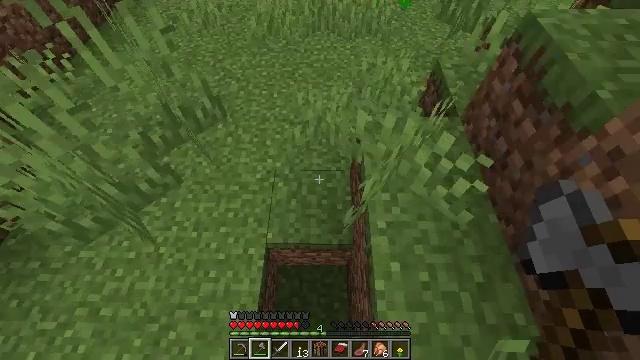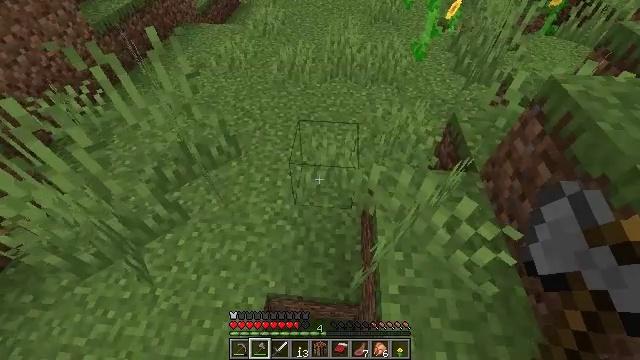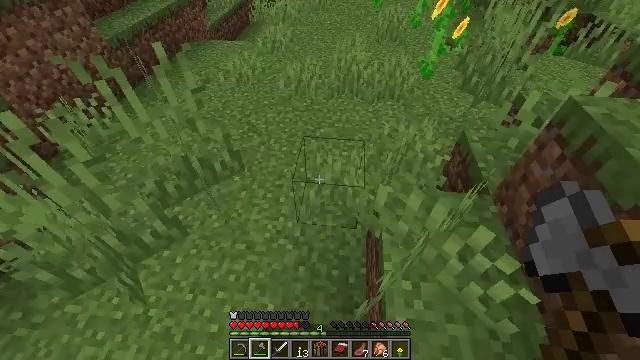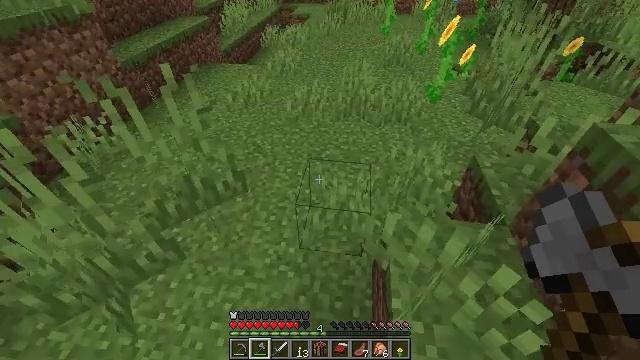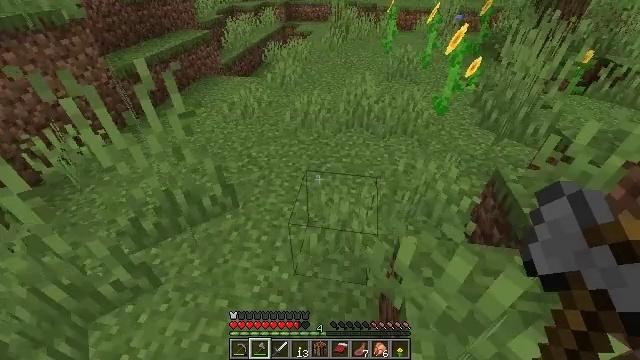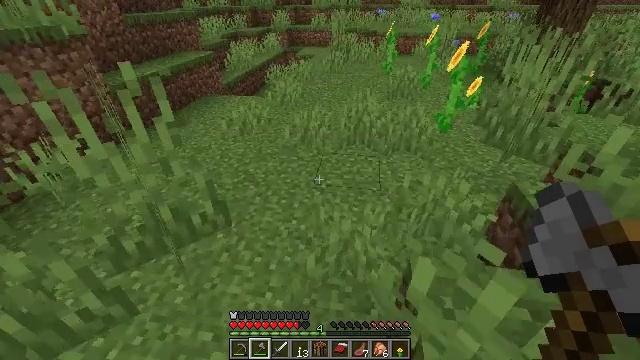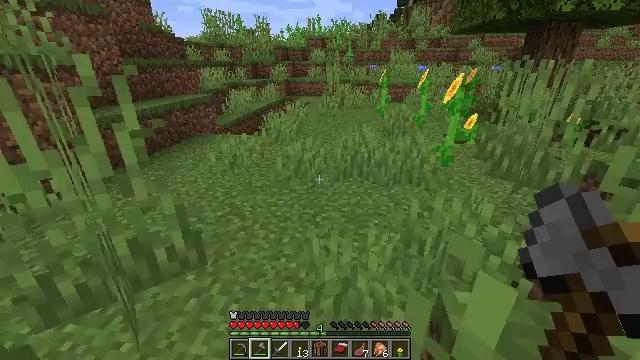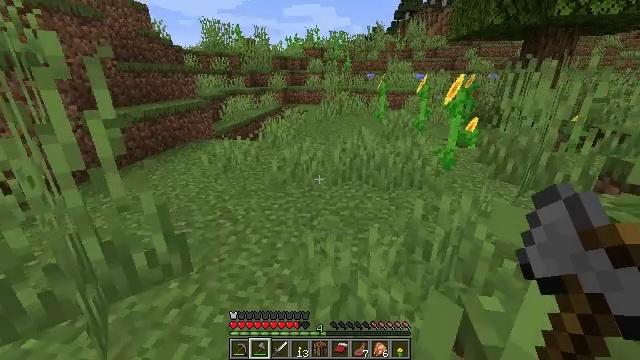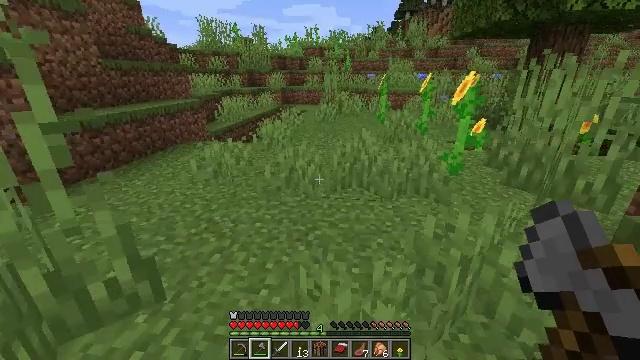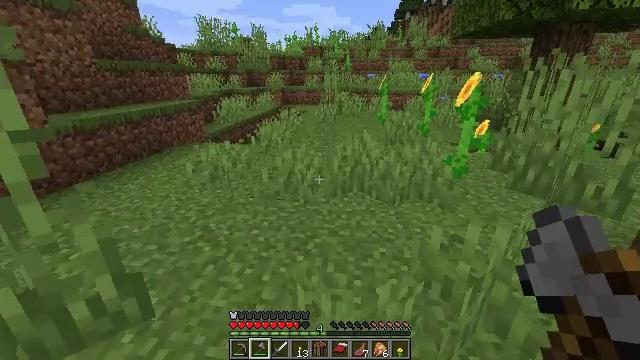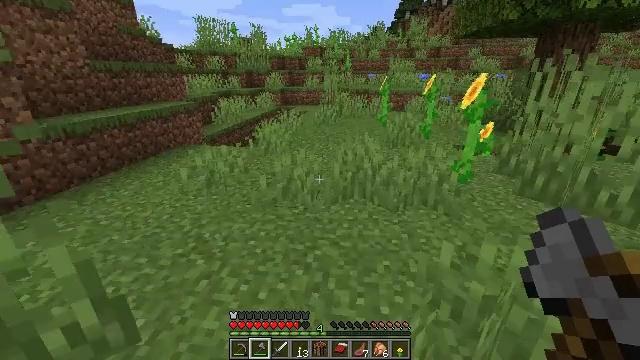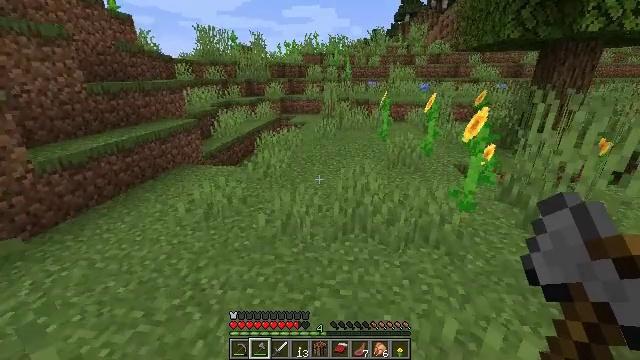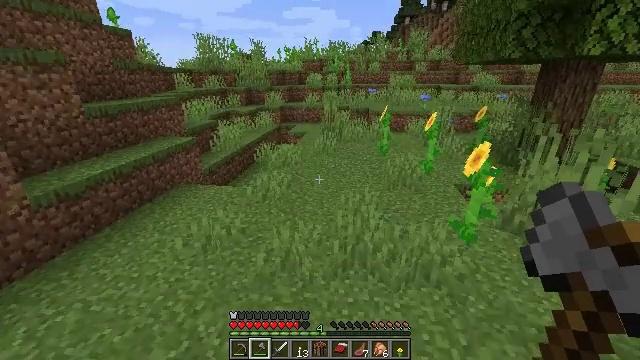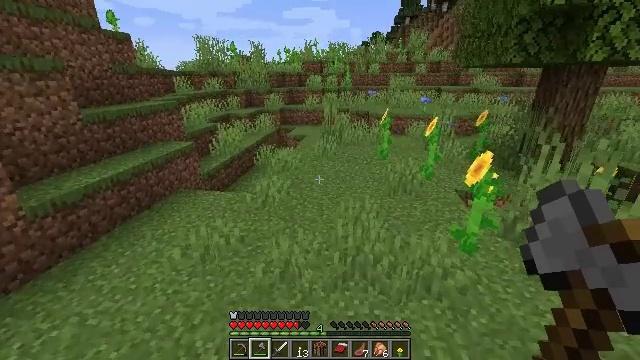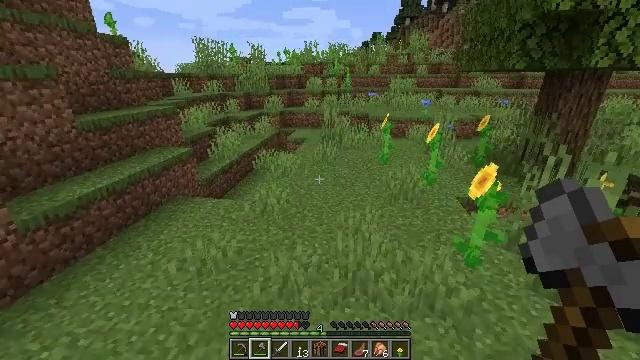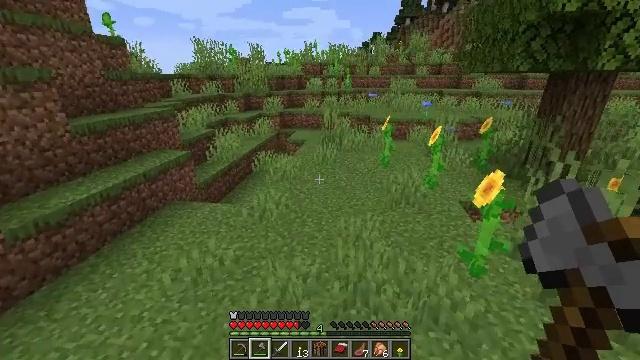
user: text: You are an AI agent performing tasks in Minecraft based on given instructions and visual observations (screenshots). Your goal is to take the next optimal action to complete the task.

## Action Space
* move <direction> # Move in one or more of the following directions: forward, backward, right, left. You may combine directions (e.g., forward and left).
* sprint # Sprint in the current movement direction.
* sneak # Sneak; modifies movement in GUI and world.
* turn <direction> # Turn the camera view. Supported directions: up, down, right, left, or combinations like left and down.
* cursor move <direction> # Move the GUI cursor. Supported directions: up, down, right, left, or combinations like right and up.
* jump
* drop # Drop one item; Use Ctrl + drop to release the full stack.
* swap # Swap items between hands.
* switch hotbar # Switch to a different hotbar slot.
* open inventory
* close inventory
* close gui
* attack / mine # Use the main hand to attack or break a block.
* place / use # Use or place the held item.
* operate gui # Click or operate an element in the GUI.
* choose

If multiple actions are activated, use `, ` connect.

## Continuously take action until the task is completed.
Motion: motion action
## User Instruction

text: Clear away tall grass.
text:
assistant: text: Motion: move forward, turn left and up
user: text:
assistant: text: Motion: move forward, turn left and up
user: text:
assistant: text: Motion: move forward, turn left and up
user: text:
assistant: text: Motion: move forward, turn up
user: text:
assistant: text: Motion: move forward, turn up
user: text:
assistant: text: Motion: move forward, turn up
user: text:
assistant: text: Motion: move forward, turn up
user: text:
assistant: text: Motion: move forward
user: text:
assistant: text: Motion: move forward
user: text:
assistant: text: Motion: move forward, jump
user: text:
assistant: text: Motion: move forward, jump
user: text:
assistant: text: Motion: move forward, jump
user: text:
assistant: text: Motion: move forward, jump
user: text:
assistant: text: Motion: move forward
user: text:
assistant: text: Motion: move forward
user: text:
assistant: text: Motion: move forward
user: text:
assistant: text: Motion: move forward
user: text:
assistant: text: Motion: move forward
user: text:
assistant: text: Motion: move forward
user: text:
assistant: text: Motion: move forward
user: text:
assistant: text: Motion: move forward
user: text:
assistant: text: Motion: move forward
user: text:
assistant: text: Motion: move forward
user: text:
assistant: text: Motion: no_op
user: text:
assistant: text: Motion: no_op
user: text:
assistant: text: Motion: no_op
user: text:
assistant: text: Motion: no_op
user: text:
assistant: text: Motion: no_op
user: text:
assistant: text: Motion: no_op
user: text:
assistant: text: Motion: turn right and up